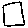
Label: square